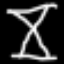
Label: hourglass